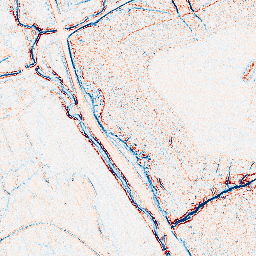
Category: edge_preserving
Decomposition family: bilateral
Decomposition parameters: d: 5
sigma_color: 25
sigma_space: 25
Upsampling method: cubic_catmull_rom
Upsampling parameters: scale: 4
Upsampling scale: 4